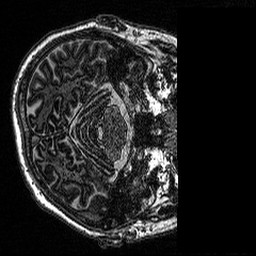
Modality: MP2RAGE
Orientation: axial
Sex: male
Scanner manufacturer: siemens
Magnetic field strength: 3 T
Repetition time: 5 s
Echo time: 0.00292 s